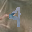
Label: 4